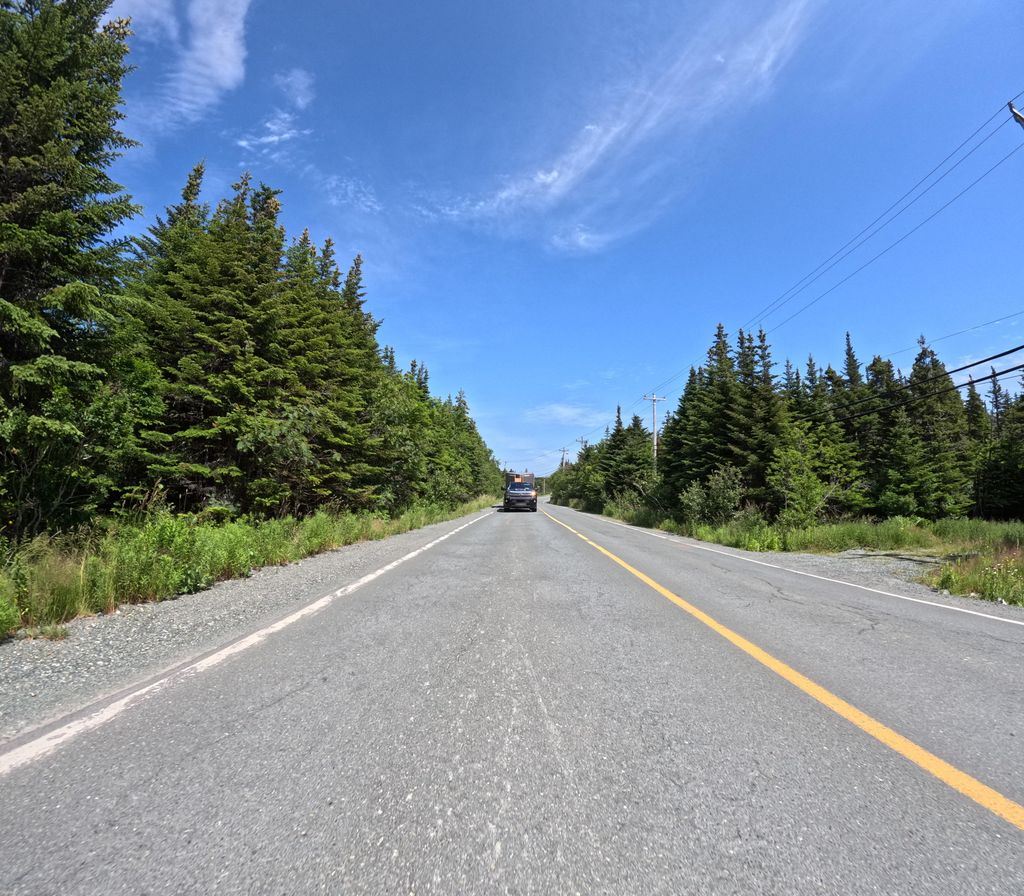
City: st_johns